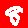
Digit: 8